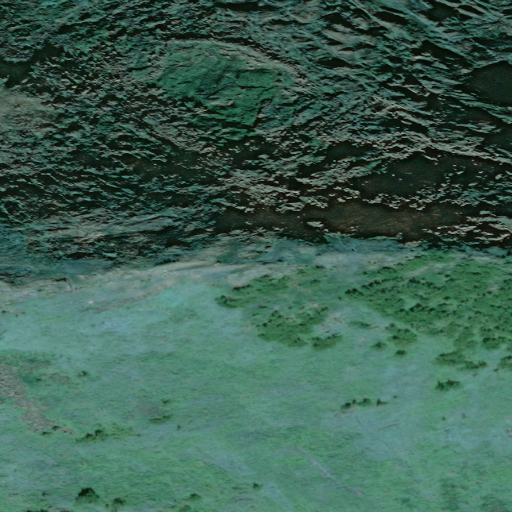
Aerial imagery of mountain in Alaska named Putnam Peak containing only unknown